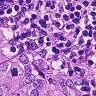
Metastatic tissue present: yes